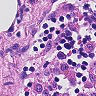
Metastatic tissue present: no